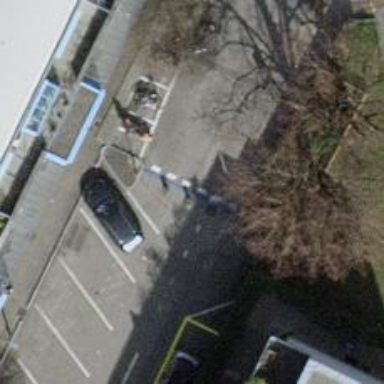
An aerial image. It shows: Bollard.